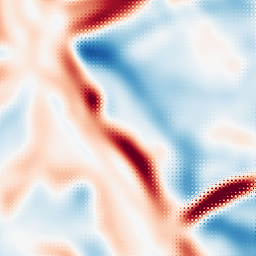
Category: multiscale
Decomposition family: log
Decomposition parameters: sigma: 10
Upsampling method: regularized
Upsampling parameters: scale: 2
lambda_reg: 0.1
Upsampling scale: 2